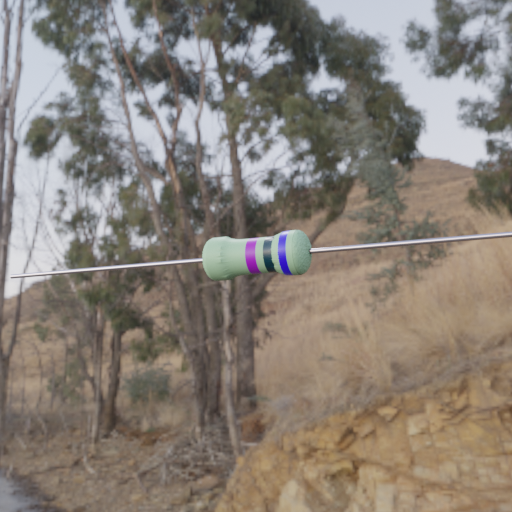
Resistor colour bands (in order): violet, black, blue